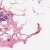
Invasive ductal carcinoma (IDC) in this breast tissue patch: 0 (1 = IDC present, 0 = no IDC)